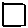
Label: square